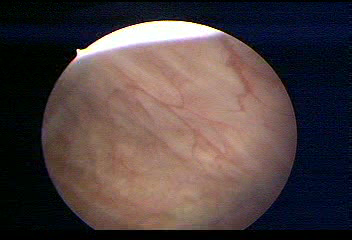
Modality: WLC
Class: Normal mucosa
Bladder cancer association: No